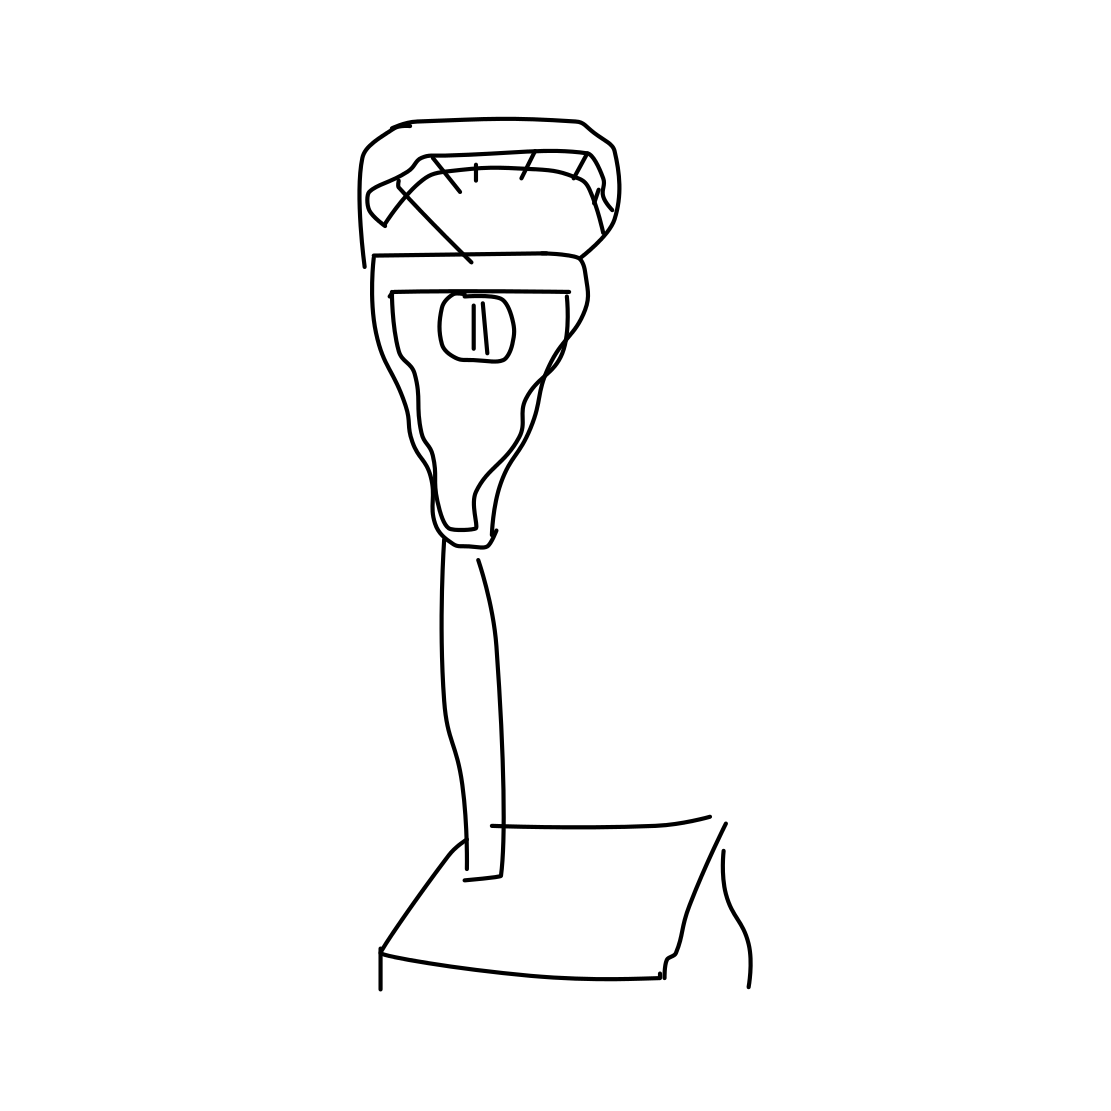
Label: parking meter